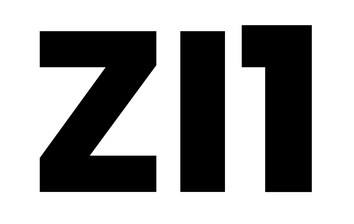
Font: Poppins-ExtraBold